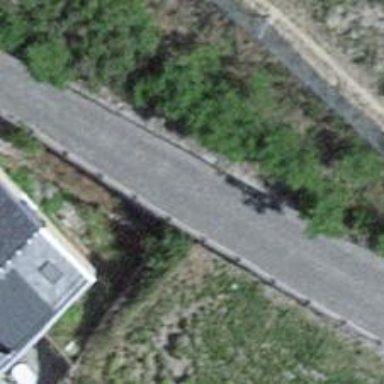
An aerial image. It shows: Residential road with cobblestone surface.